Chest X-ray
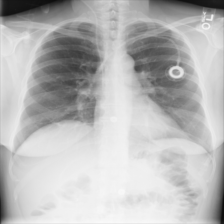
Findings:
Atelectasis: negative
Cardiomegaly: negative
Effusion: negative
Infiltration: positive
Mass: negative
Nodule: negative
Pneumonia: negative
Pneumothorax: negative
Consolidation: negative
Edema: negative
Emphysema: negative
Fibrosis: negative
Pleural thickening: negative
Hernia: negative